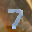
Label: 7